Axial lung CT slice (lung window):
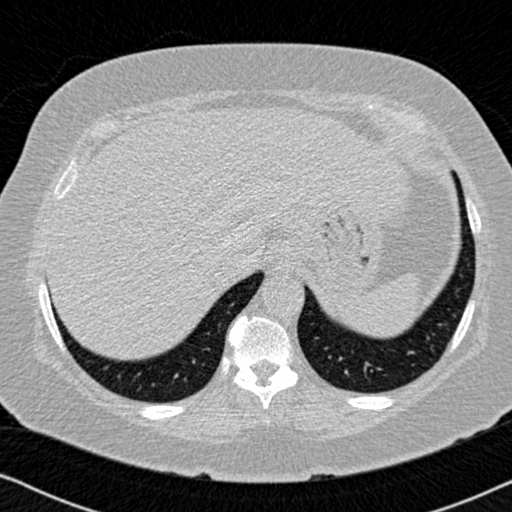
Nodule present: no